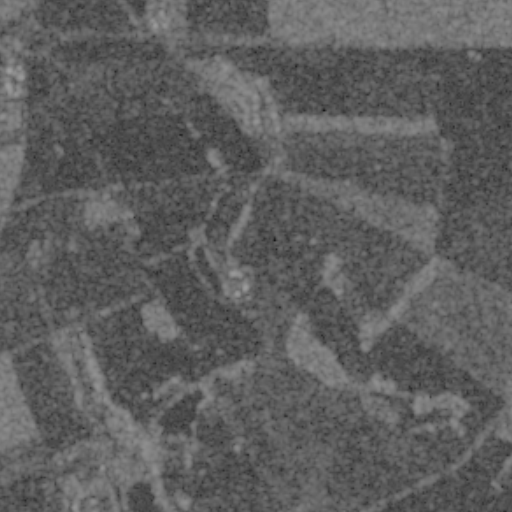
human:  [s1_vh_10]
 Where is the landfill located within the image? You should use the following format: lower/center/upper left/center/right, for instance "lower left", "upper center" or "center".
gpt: The landfill is located in the upper left of the image.
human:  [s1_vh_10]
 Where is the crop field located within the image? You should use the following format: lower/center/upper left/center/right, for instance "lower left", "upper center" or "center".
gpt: There is no crop field in the image.

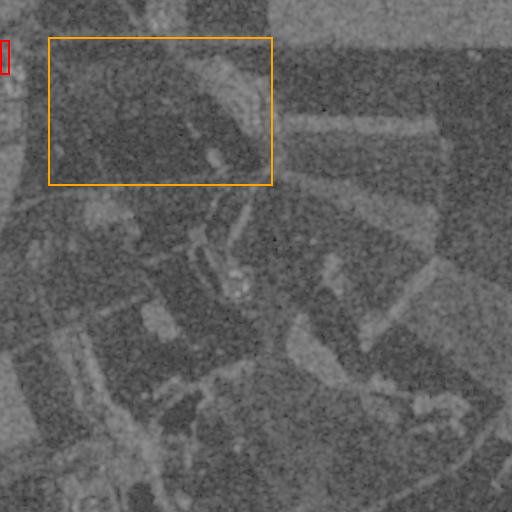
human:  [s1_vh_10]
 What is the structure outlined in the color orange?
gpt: The structure outlined in orange is a crop field.
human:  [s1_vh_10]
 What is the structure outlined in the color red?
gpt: The structure outlined in red is a landfill.
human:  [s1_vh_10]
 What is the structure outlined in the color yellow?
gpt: There is no yellow outline.